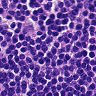
Metastatic tissue present: no